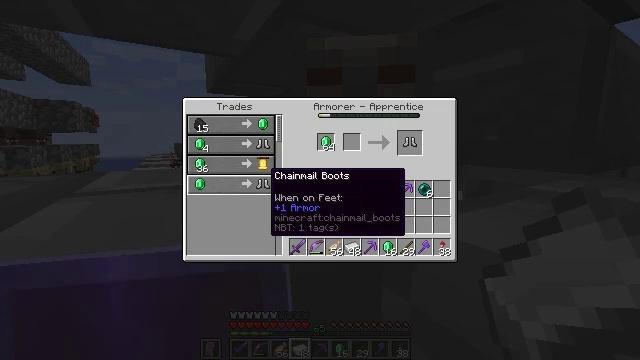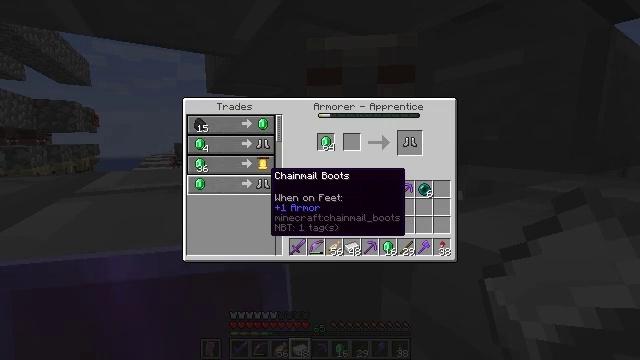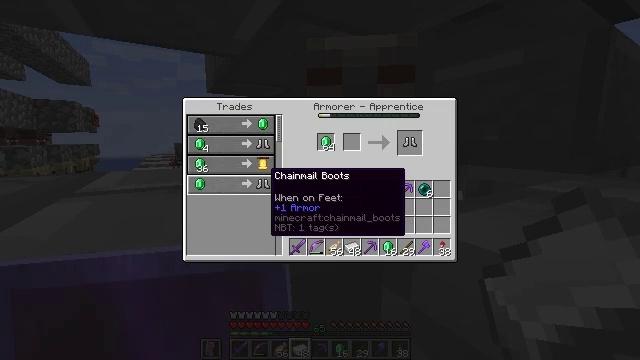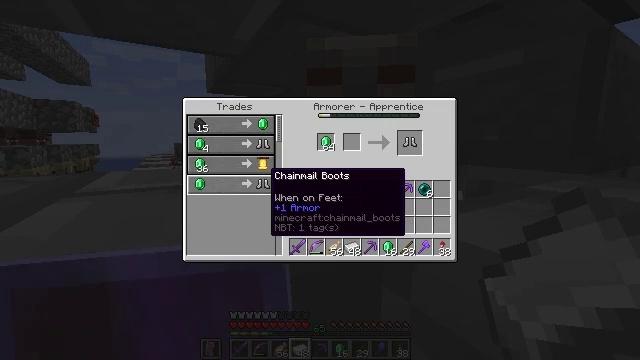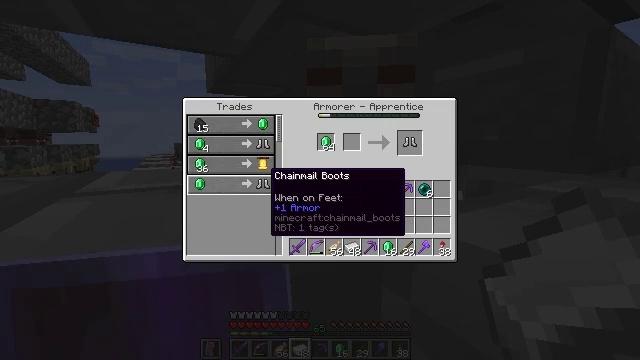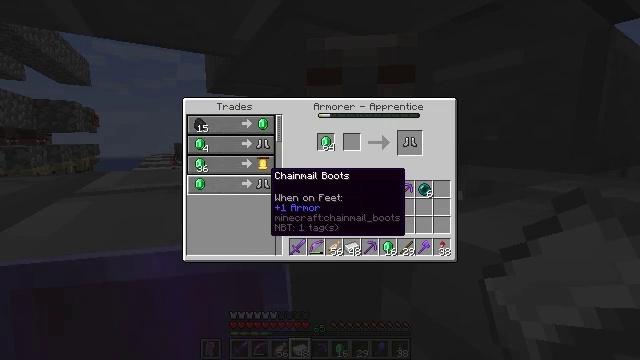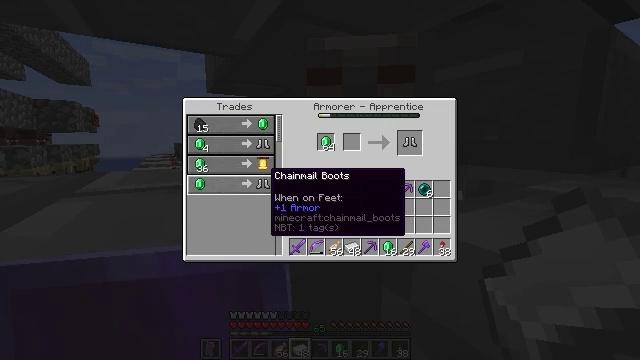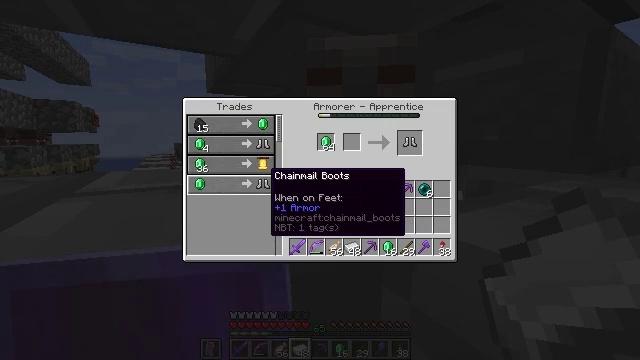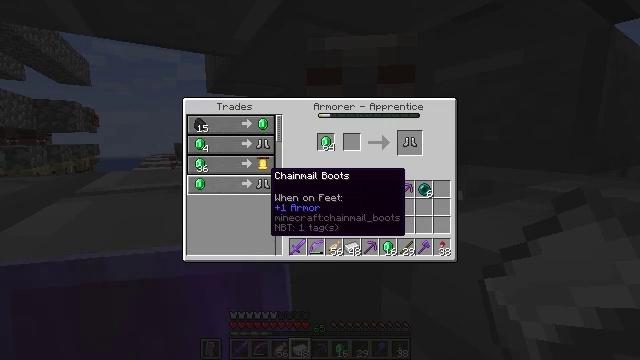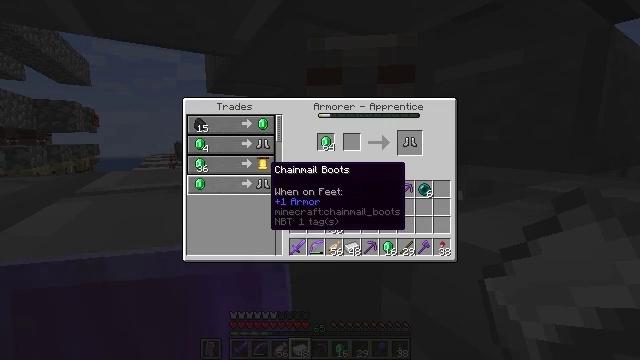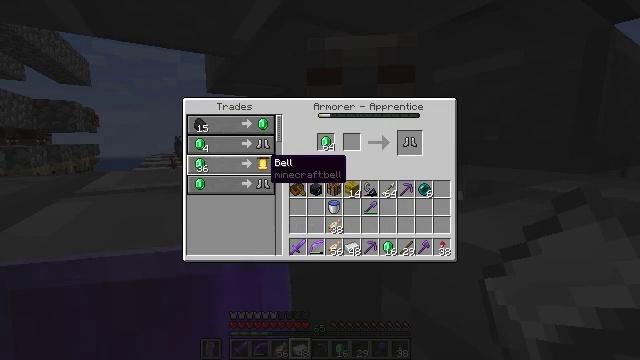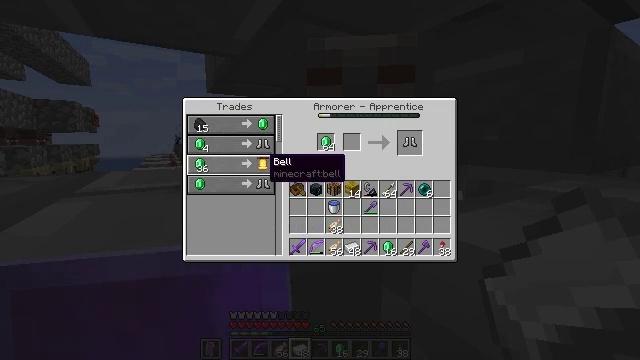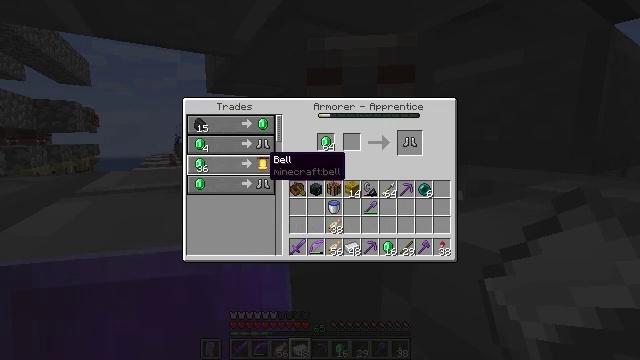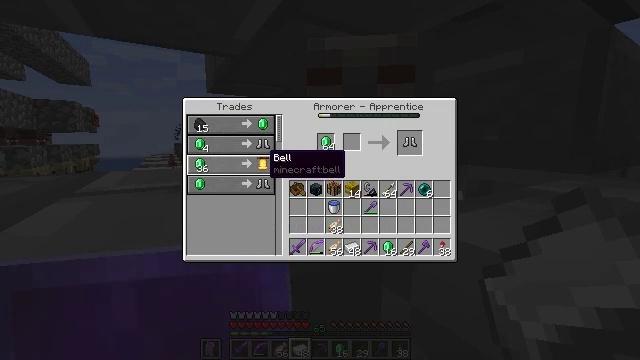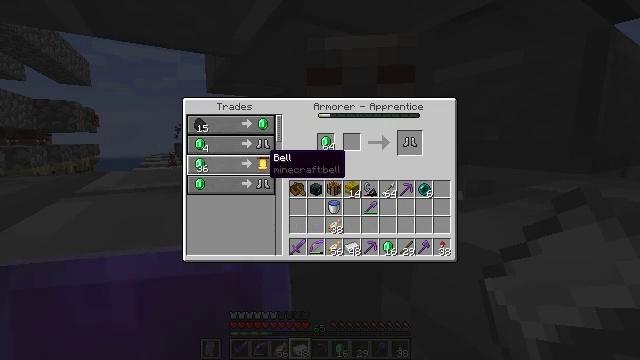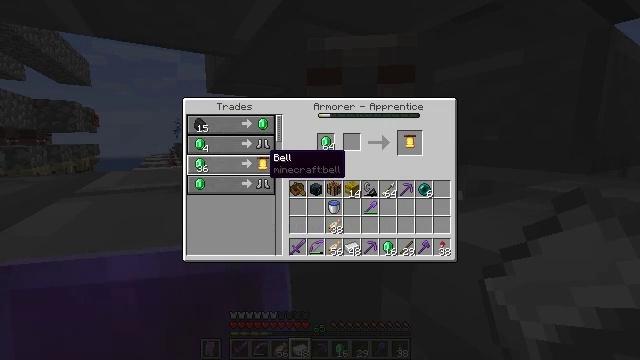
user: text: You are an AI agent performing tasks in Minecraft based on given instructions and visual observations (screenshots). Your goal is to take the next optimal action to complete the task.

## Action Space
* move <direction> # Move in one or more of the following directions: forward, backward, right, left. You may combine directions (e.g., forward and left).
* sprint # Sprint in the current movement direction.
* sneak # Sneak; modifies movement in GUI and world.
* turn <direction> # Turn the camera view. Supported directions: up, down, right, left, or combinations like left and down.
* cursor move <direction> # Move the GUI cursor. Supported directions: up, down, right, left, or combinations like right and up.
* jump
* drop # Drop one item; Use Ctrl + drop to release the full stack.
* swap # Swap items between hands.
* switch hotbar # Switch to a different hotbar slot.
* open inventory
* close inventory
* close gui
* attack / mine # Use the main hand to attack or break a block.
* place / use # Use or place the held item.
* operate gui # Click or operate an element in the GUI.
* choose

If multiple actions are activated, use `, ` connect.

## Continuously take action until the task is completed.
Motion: motion action
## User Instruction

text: Make sure you have the right materials to craft chainmail boots at the table.
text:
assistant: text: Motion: no_op
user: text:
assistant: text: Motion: no_op
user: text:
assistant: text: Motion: no_op
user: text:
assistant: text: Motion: no_op
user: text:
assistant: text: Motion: no_op
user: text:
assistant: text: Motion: no_op
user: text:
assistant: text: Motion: no_op
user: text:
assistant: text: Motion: no_op
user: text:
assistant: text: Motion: no_op
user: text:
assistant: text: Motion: no_op
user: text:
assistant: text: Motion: no_op
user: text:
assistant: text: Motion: no_op
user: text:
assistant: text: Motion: no_op
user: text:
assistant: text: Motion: no_op
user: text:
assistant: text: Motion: attack / mine
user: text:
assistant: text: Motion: attack / mine
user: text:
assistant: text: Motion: attack / mine
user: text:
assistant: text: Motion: no_op
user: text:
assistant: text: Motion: no_op
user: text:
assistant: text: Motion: no_op
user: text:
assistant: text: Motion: no_op
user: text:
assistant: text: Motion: no_op
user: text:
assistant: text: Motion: no_op
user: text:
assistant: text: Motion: no_op
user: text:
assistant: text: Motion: no_op
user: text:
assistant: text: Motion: no_op
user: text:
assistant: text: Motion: turn down
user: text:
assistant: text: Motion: turn down
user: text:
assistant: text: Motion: no_op
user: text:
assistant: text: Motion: no_op